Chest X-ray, PA view. Patient: 46 years old, sex F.
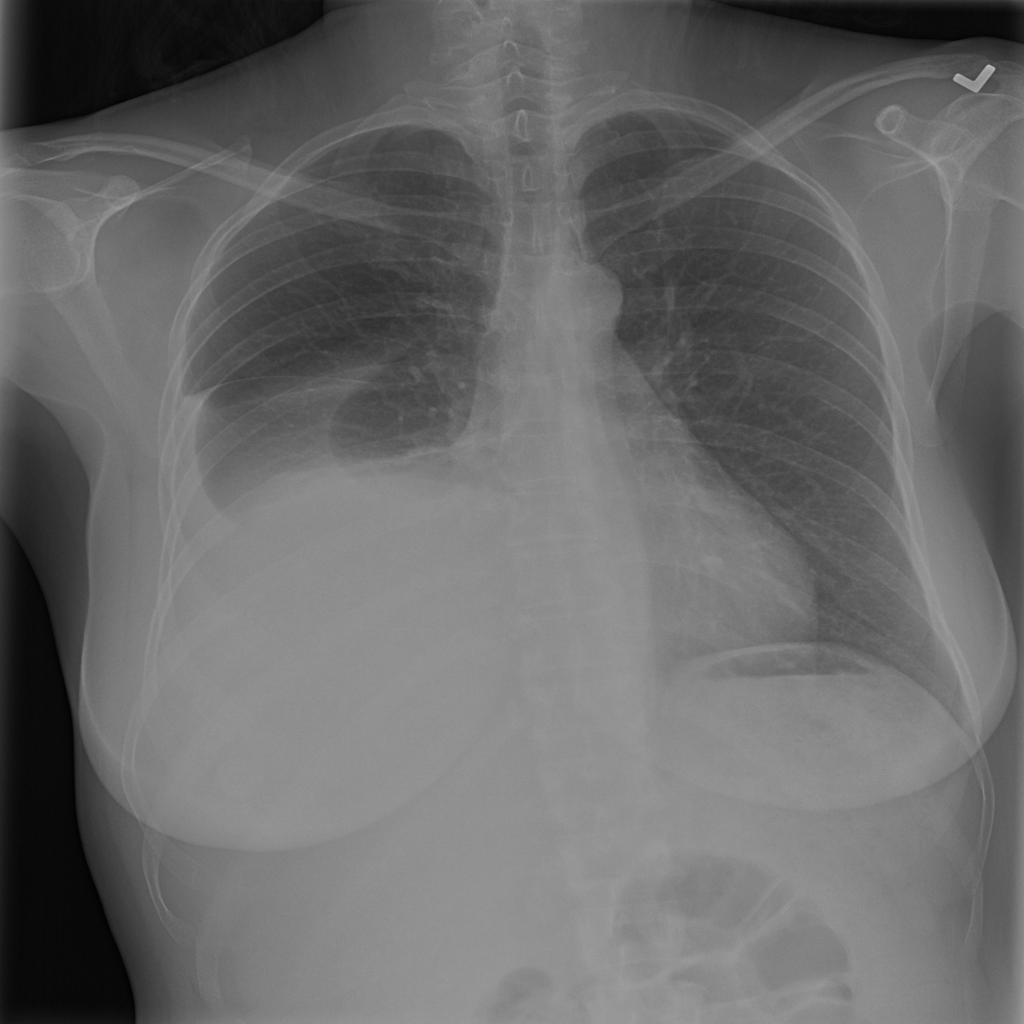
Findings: No Finding